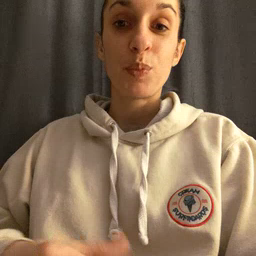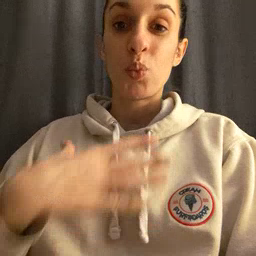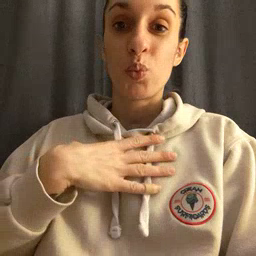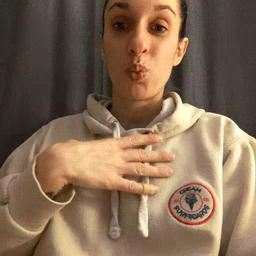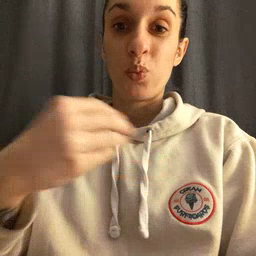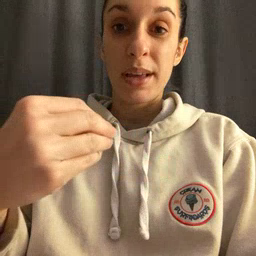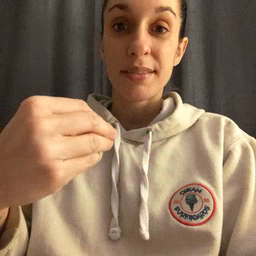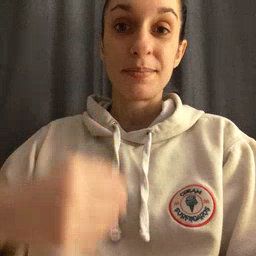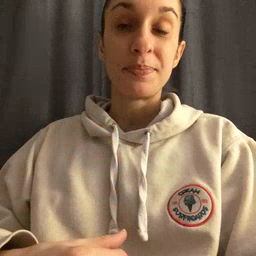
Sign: white